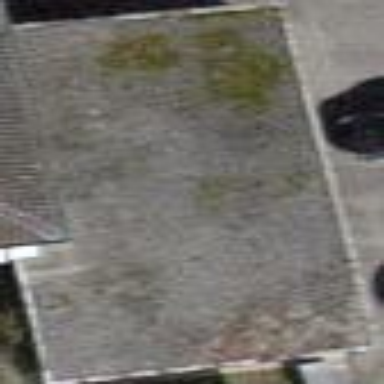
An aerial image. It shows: Row of garages with flat grey roofs.